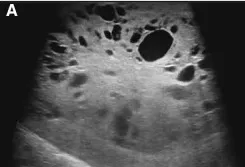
(A) ultrasound image showing multiple cystic structures of variable sizes in the right testis.
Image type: radiology (ultrasound)